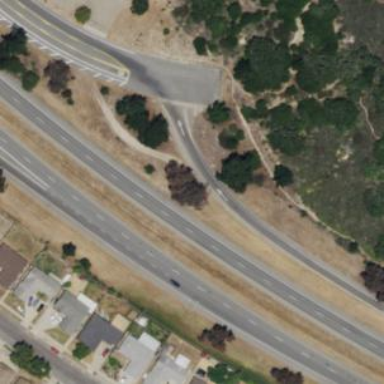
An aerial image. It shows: Asphalt trunk link road.